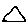
Label: triangle